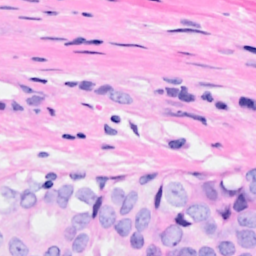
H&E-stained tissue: Breast